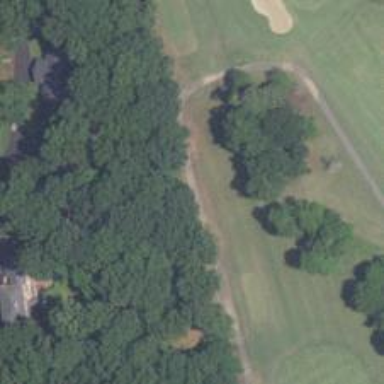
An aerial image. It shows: Service road designated as golf cart path.